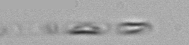
Label: Skeletonema